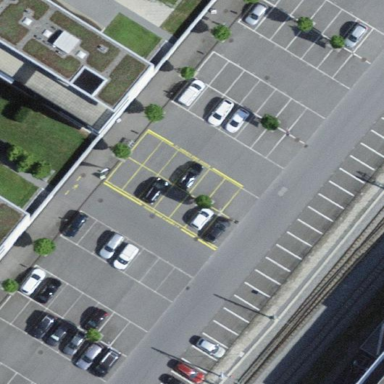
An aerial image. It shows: Parking area with asphalt surface designed for park and ride use.